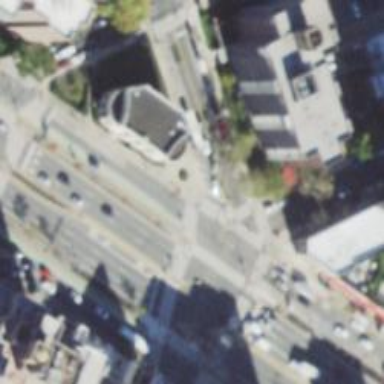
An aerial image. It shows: Footway located on traffic island.